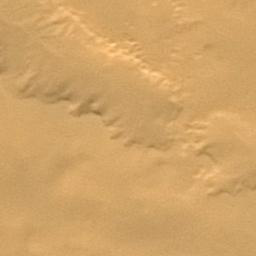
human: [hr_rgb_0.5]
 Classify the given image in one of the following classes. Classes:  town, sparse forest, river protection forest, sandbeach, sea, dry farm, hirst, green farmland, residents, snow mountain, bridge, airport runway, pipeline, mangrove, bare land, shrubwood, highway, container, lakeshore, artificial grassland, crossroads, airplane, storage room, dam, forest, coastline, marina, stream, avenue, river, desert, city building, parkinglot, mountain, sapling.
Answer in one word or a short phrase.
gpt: desert